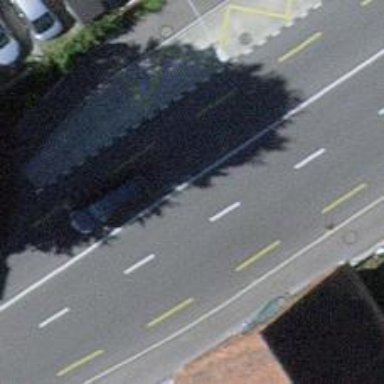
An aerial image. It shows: Primary highway with separate cycle lane and sidewalks on both sides.